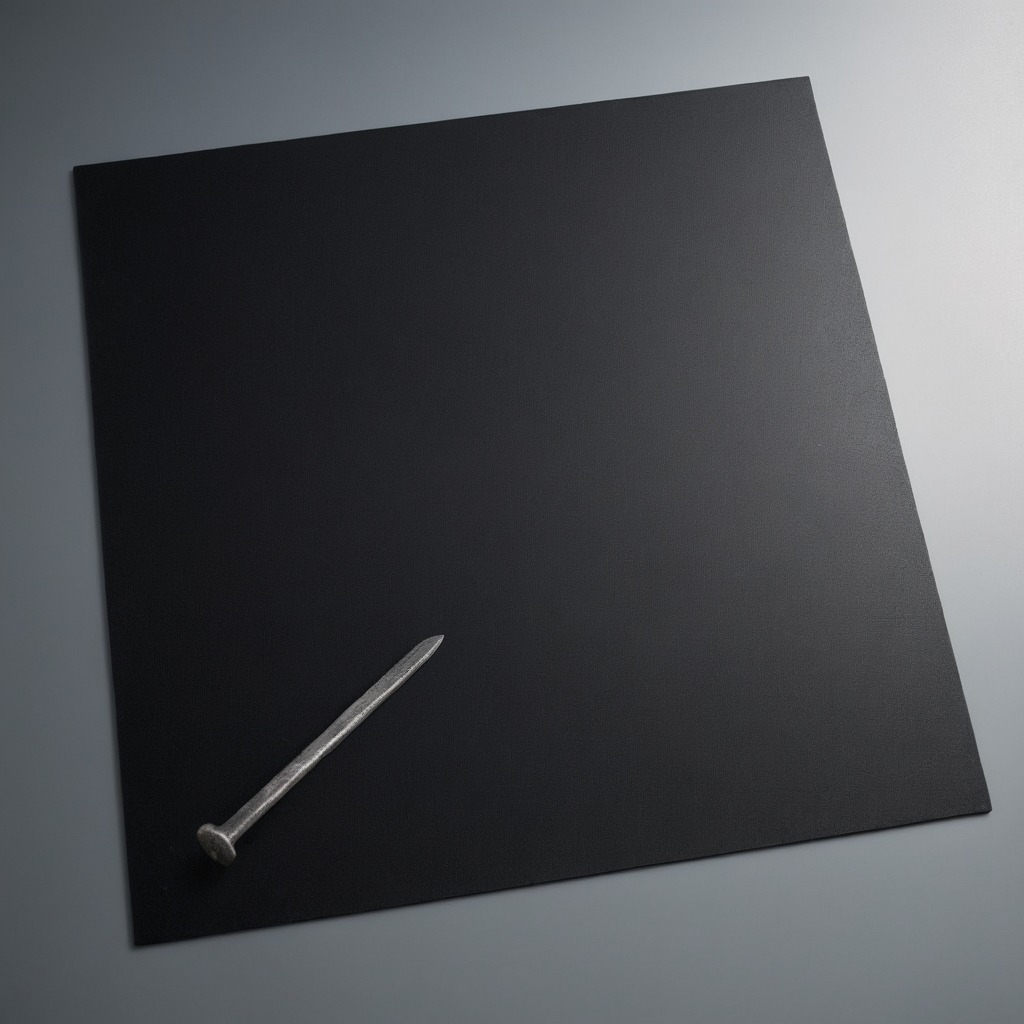
An iron nail is lying on the clean granite tabletop.